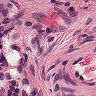
Metastatic tissue present: no